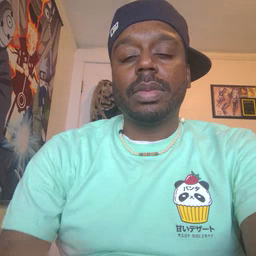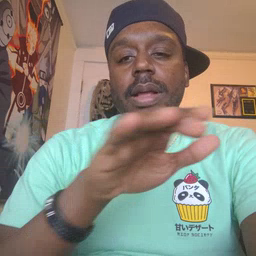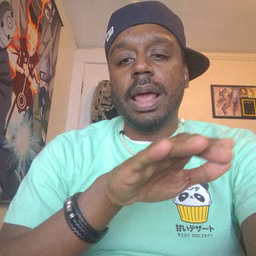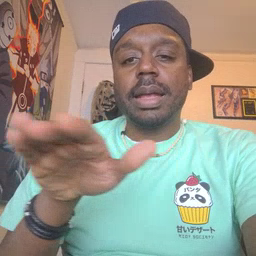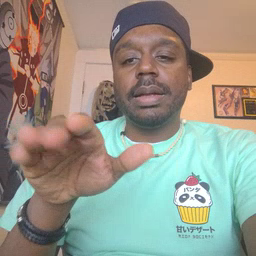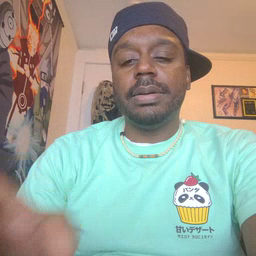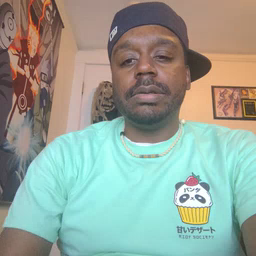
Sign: clean